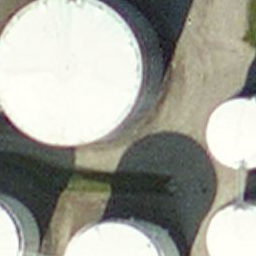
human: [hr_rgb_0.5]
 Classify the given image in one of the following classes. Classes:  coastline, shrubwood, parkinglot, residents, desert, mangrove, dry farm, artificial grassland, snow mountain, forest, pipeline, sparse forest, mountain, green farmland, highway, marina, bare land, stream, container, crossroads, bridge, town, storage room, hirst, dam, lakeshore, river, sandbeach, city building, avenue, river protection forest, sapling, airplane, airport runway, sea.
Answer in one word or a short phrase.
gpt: storage room